Interaction volume radius: 10 \u00c5
Interaction volume height: 20 \u00c5
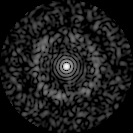
Disorder parameter: 0.8354